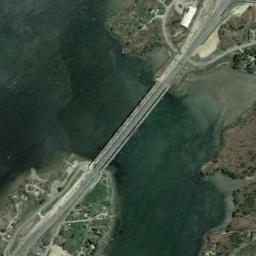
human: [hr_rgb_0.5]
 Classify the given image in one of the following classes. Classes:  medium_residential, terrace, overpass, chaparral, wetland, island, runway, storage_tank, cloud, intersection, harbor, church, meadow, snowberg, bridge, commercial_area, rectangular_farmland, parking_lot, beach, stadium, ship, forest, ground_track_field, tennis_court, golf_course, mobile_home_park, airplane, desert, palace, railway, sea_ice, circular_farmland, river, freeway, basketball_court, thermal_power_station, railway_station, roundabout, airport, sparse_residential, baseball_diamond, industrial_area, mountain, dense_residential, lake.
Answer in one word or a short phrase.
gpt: bridge